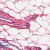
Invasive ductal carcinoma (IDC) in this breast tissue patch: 1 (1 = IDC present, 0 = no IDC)